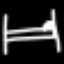
Label: bed